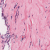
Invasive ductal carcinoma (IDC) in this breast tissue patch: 0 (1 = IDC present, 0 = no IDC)